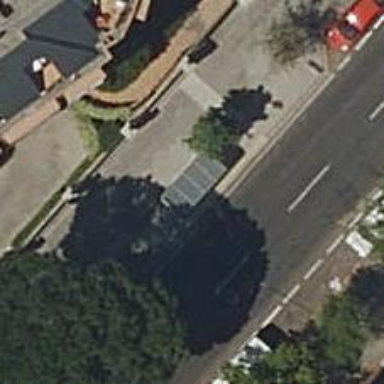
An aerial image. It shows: Bus stop with platform for public transport.